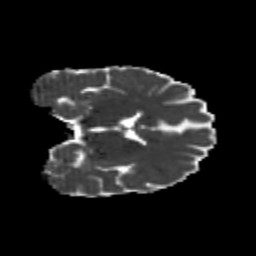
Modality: MD
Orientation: coronal
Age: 26
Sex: male
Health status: healthy
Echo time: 0.074 s